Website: crate-barrel
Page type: receipt
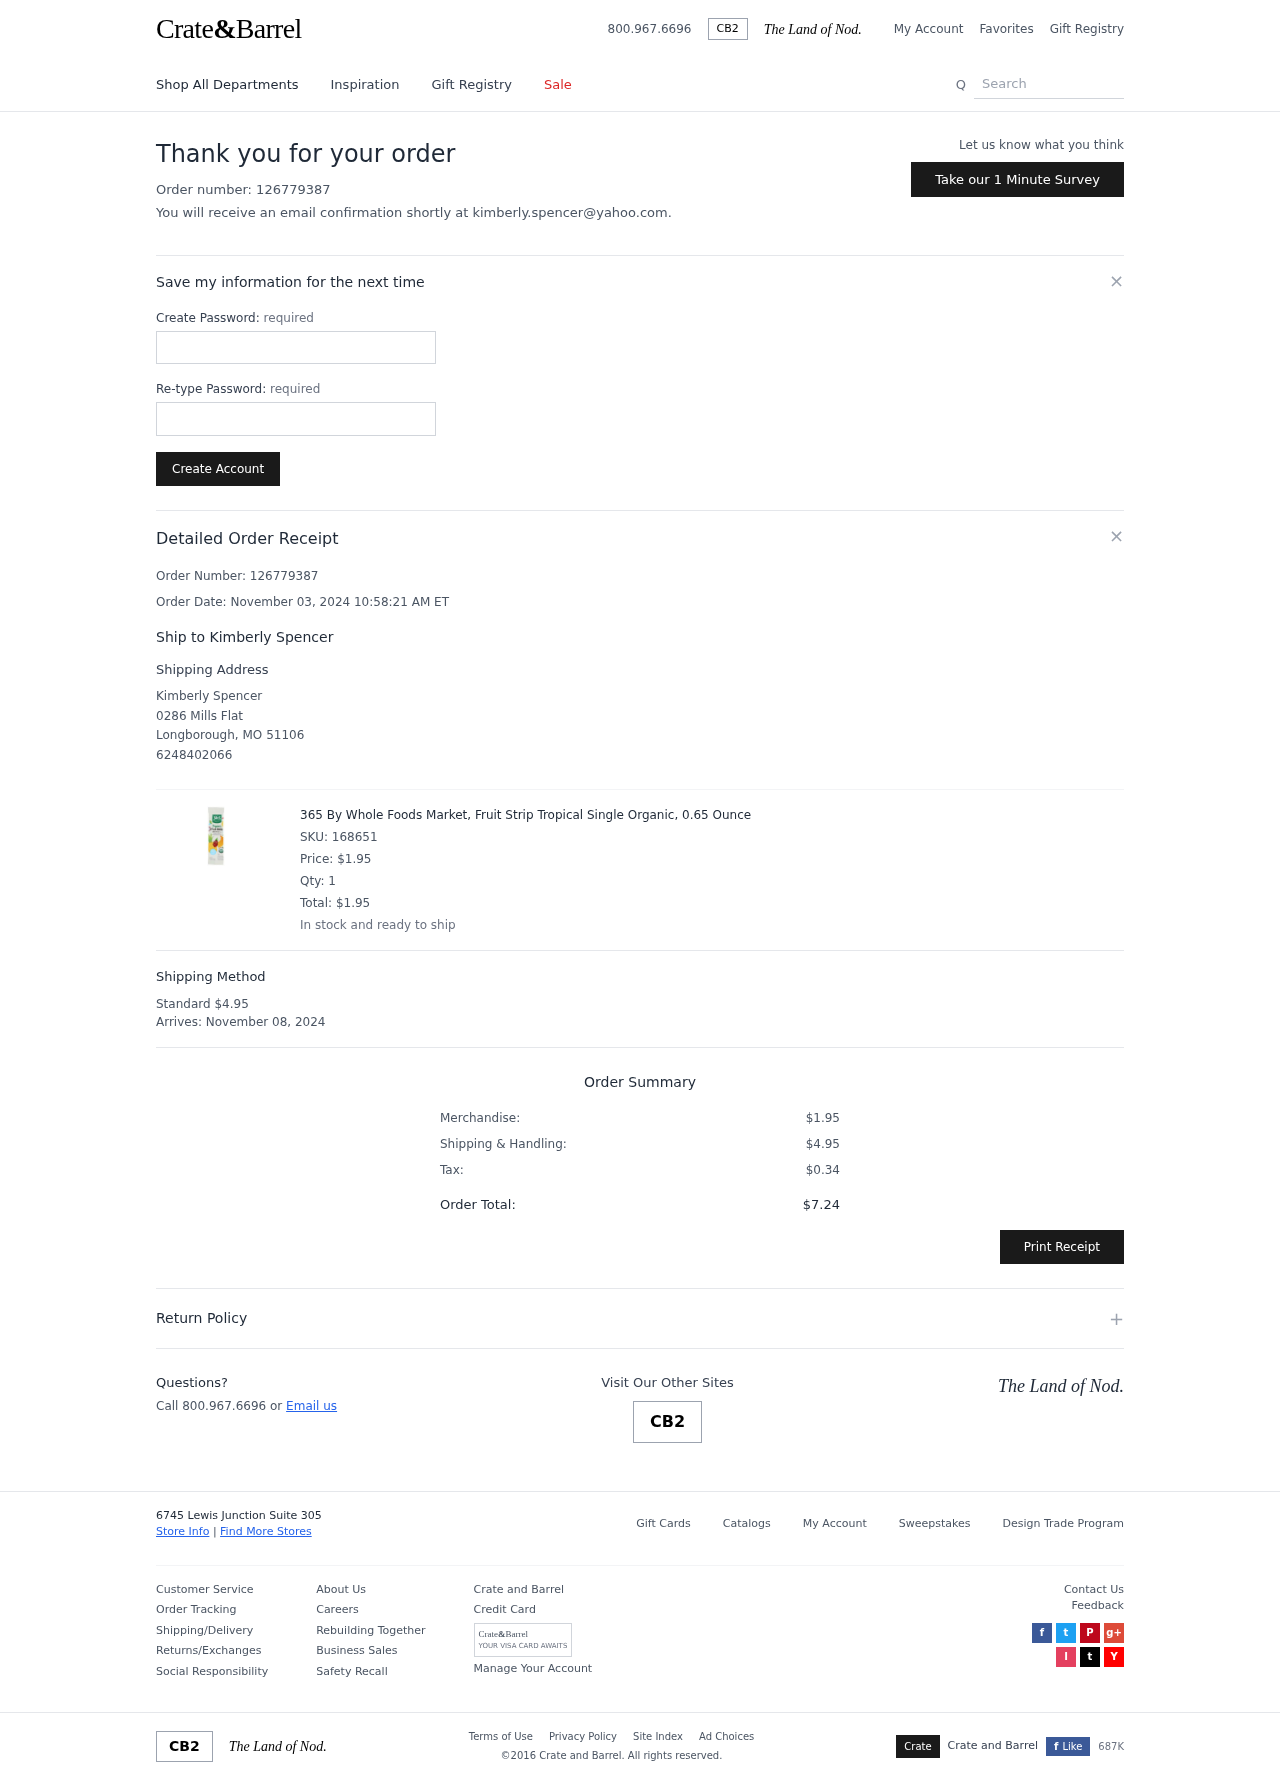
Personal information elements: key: PII_CITY
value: Longborough
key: PII_EMAIL
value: kimberly.spencer@yahoo.com
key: PII_FULLNAME
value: Kimberly Spencer
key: PII_FULLNAME
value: Ship to Kimberly Spencer
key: PII_PHONE
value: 6248402066
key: PII_POSTCODE
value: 51106
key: PII_STATE_ABBR
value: MO
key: PII_STREET
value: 0286 Mills Flat
Product elements: key: PRODUCT1_NAME
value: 365 By Whole Foods Market, Fruit Strip Tropical Single Organic, 0.65 Ounce
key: PRODUCT1_PRICE
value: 1.95
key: PRODUCT1_QUANTITY
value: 1
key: PRODUCT1_SKU
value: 168651
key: PRODUCT1_TOTAL
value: $1.95
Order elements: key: ORDER_ID
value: Order Number: 126779387
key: ORDER_ID
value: Order number: 126779387
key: ORDER_DATE
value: Order Date: November 03, 2024 10:58:21 AM ET
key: ORDER_SHIPPING_COST
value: $4.95
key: ORDER_DELIVERY_DATE
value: November 08, 2024
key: ORDER_SUBTOTAL
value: $1.95
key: ORDER_TAX
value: $0.34
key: ORDER_TOTAL
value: $7.24
Search elements: key: HEADER_SEARCH
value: Search